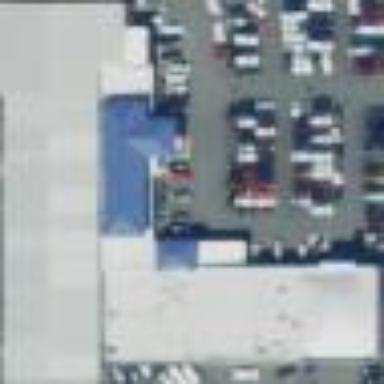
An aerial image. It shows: Commercial building with car shop.